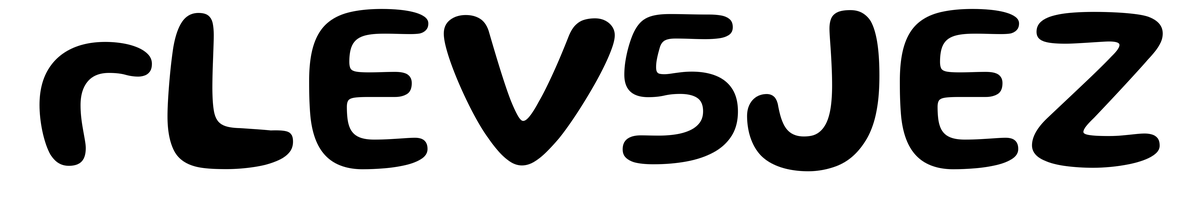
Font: Gluten_Medium